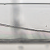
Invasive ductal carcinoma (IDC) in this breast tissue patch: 0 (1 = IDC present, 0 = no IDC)